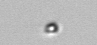
Label: nanoplankton_mix